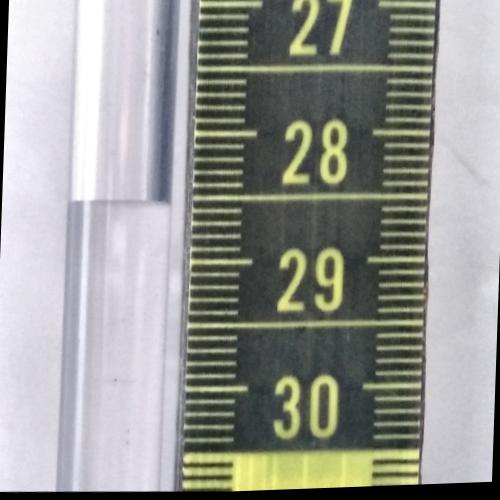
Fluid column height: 28.5 cm